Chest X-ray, AP view. Patient: 60 years old, sex M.
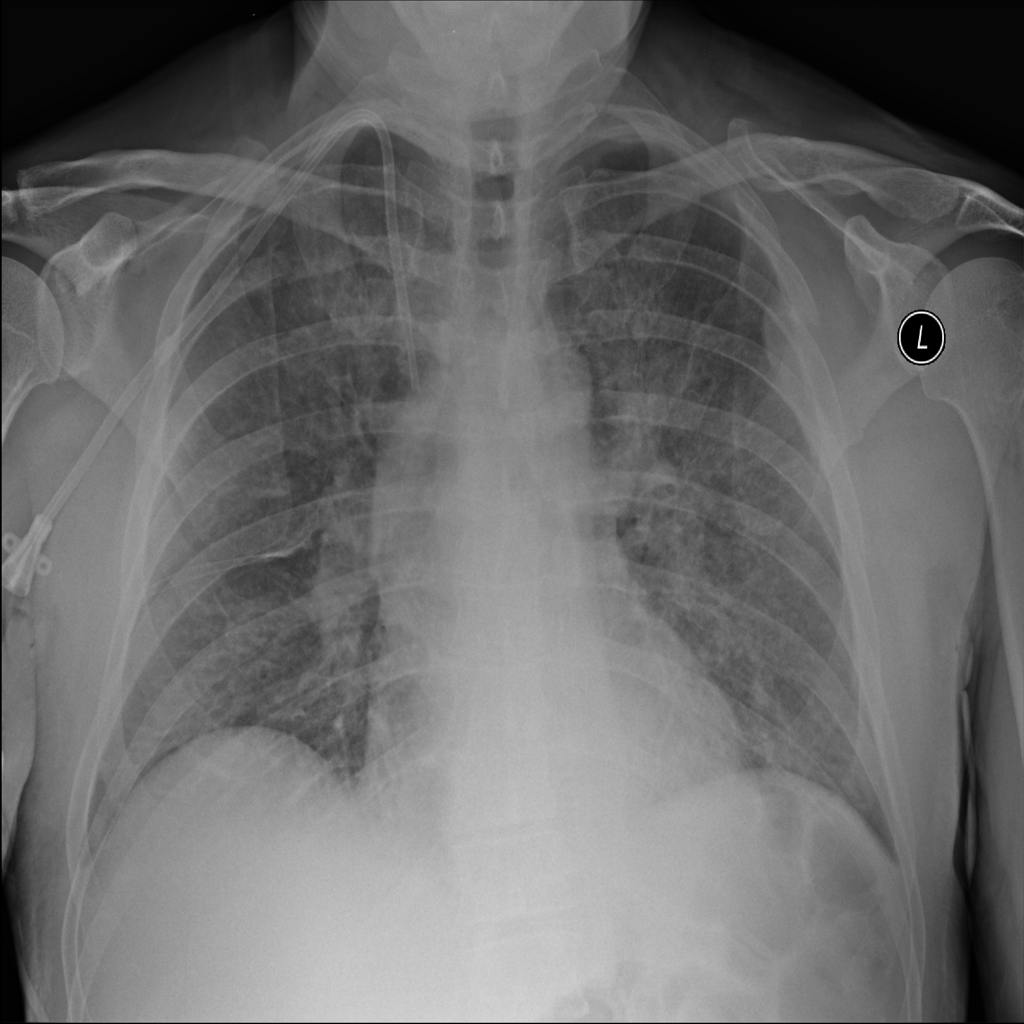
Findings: No Finding